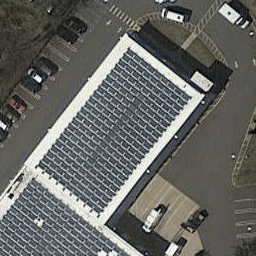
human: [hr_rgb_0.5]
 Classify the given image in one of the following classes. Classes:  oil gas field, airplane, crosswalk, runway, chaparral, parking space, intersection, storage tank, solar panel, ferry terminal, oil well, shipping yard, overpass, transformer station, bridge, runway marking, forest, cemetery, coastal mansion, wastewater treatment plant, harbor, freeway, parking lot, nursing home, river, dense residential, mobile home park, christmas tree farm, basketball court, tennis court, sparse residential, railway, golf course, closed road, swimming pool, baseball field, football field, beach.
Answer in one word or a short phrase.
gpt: solar panel